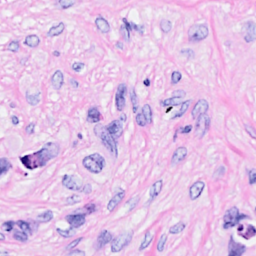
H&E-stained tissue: Breast